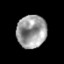
Tissue: prostate
Cell type: Epithelial cells
Senescence score: 0.3127
Nuclear area (px): 952
Mean DAPI intensity: 155.633